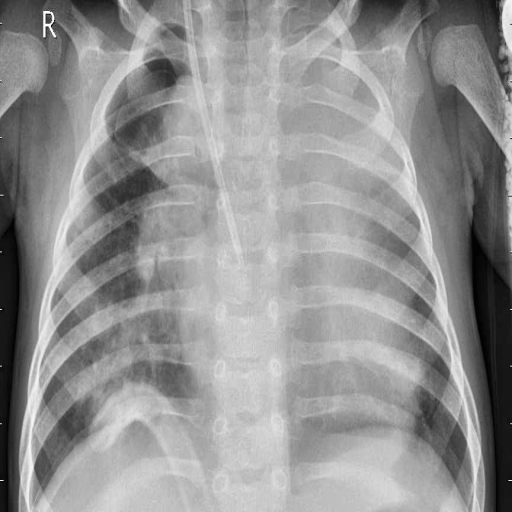
Finding: PNEUMONIA